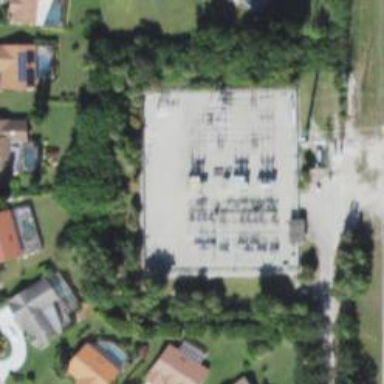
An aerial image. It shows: Switch used for power control.